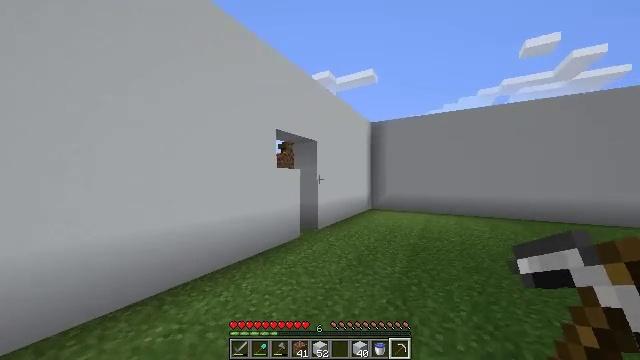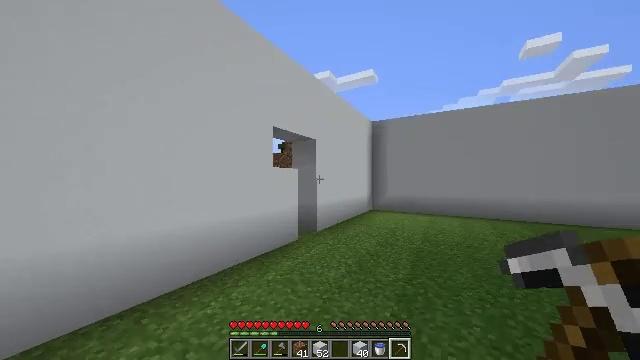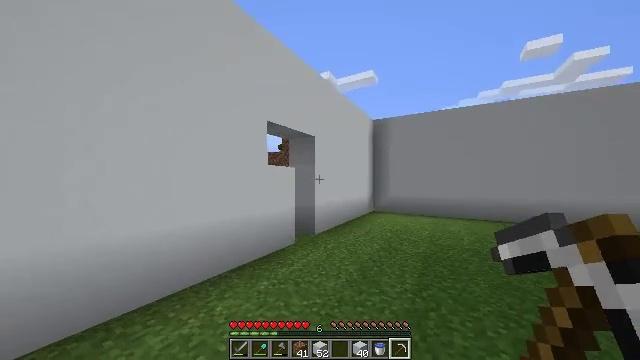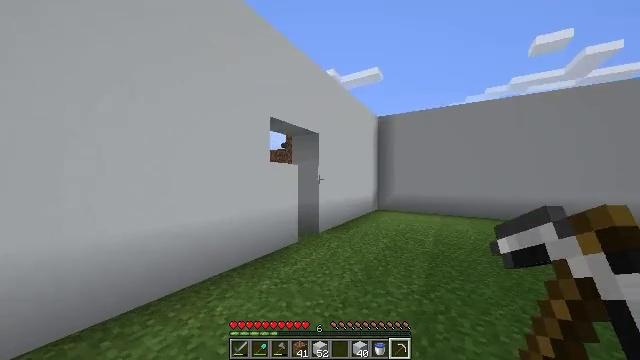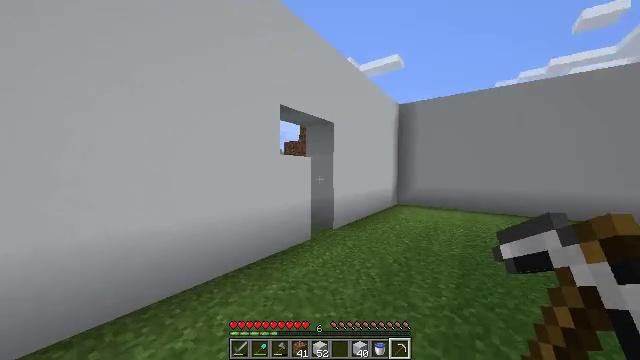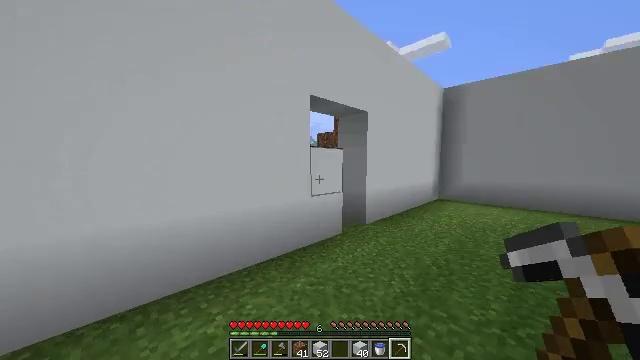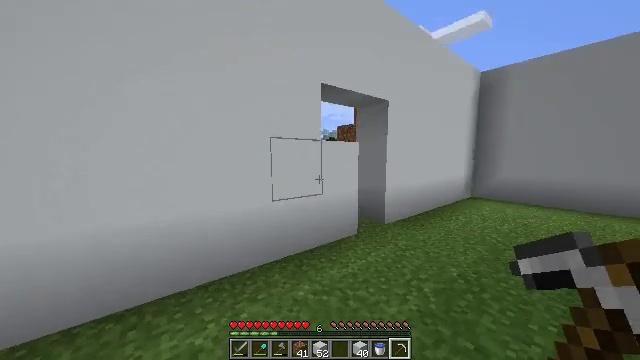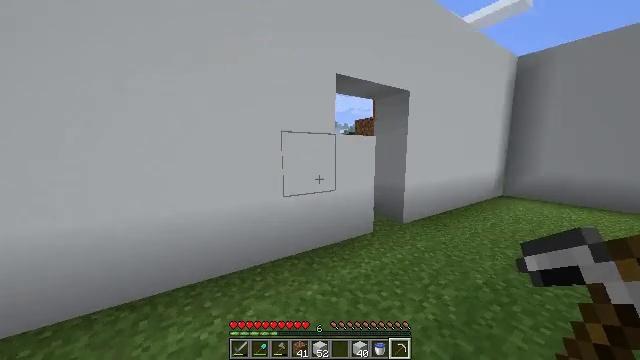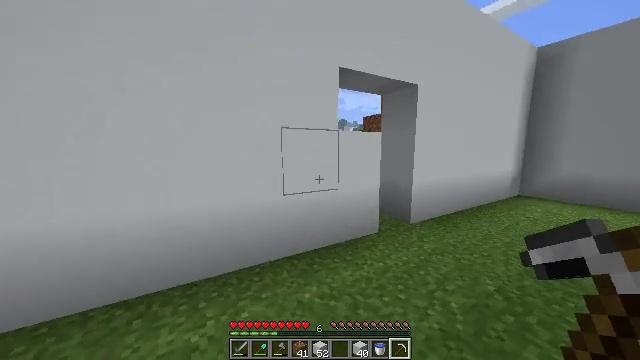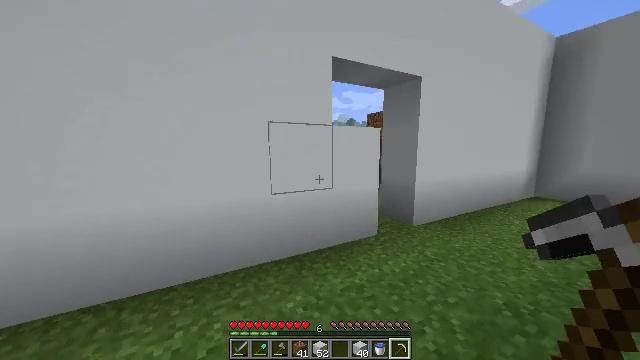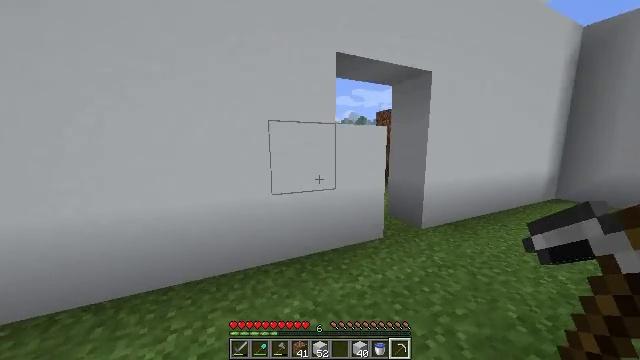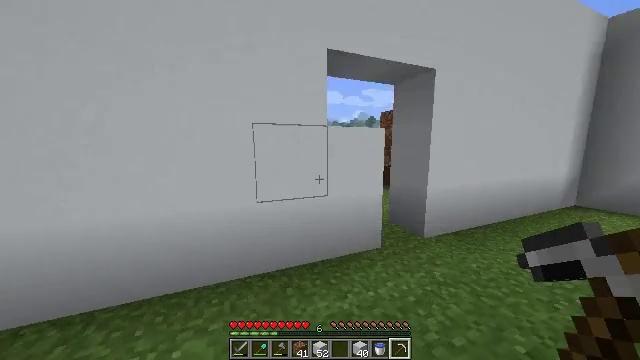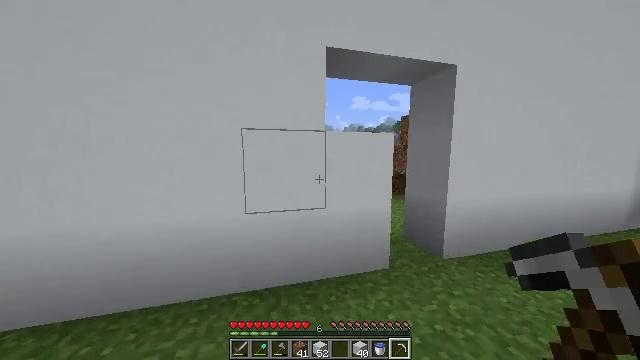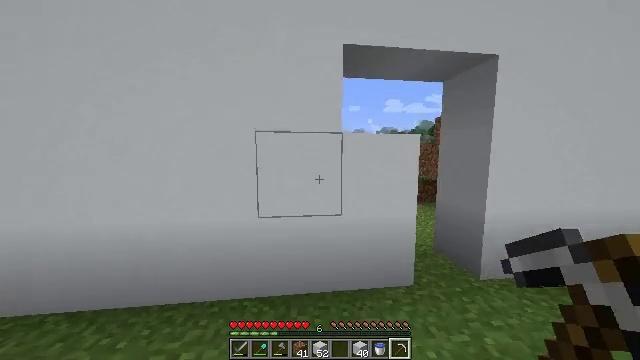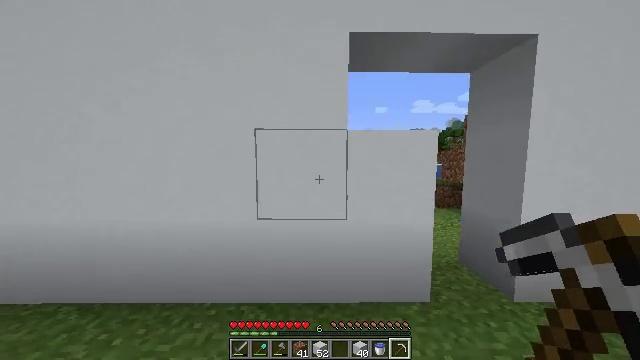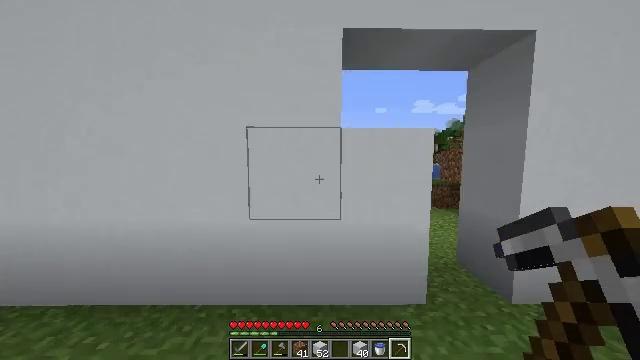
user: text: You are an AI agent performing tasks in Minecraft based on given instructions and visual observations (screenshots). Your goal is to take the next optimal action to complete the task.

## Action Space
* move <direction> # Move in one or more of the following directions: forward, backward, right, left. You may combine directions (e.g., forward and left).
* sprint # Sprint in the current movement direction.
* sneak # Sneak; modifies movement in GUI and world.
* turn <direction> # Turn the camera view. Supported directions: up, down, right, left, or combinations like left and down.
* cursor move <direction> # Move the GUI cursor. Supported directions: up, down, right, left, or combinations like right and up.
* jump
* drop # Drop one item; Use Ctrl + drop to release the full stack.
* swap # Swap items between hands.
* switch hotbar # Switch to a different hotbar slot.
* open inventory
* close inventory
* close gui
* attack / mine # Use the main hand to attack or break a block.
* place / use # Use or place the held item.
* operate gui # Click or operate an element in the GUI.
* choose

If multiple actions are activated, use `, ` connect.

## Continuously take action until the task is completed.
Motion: motion action
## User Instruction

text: Collect white concrete from a structure.
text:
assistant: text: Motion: move forward
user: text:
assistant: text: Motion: move forward
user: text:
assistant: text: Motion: move forward, turn left
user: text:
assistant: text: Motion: move forward and move right, turn left and down
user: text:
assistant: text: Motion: move forward and move right, turn left and down
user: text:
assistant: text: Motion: move forward and move right, turn left and down
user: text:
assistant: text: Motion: move forward and move right, turn left and down
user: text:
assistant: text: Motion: move forward and move right, turn left
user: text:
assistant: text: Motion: move forward and move right, turn left
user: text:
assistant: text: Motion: move forward and move right, turn left
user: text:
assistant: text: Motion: move forward and move right, turn left
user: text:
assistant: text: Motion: move forward and move right, turn left and up
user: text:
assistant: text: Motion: move forward and move right, turn left and up
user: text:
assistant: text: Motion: move forward and move right, turn left
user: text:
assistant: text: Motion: move forward and move right
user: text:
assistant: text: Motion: move forward and move right
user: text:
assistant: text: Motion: move forward and move right, turn left
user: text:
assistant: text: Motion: turn left and up
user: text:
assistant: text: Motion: no_op
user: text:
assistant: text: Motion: turn left, attack / mine
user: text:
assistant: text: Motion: turn left, attack / mine
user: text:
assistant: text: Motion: turn left, attack / mine
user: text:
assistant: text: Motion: attack / mine
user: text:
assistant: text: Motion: attack / mine
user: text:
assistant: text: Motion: attack / mine
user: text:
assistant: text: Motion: attack / mine
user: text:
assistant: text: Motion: attack / mine
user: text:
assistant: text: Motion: attack / mine
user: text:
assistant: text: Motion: attack / mine
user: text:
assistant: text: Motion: move left, attack / mine